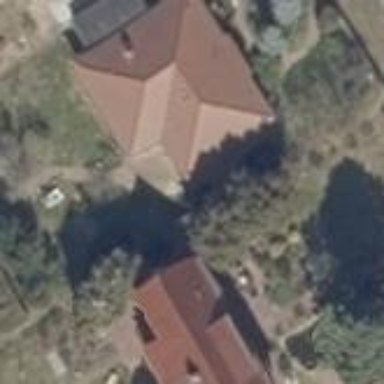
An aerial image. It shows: Hipped roof house.